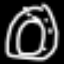
Label: donut